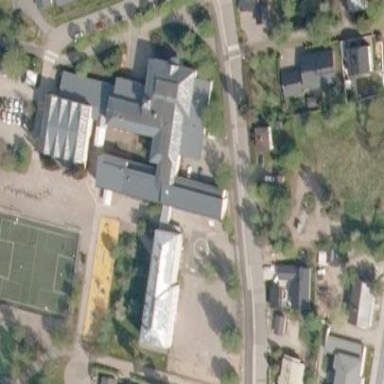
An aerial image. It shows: Public building with gabled roof.